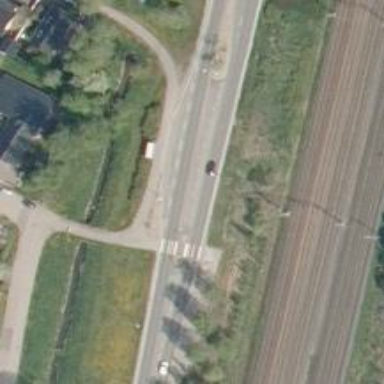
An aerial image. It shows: Marked footway crossing with island in the middle.